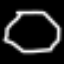
Label: octagon